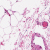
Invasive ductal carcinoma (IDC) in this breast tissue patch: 0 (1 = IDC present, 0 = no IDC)